Question: I have a column which includes both numeric and text data. Because numeric represents one group and text represents the other group. However, the column is stored as text in SQL. Is there anyway I can separate them into two groups based on this column? Btw, I am using snowflake data warehouse.

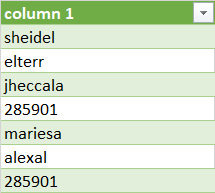
Answer: You can use regular expressions. For instance, to put the number values first:
'''
select t.*
from t
order by (case when column1 rlike '^[0-9]+$' then 1 else 2 end)
'''